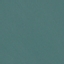
Land use / land cover: SeaLake